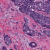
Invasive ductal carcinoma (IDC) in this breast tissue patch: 0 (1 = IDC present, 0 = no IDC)